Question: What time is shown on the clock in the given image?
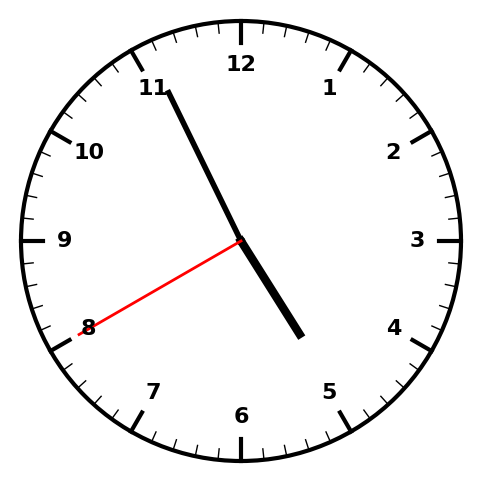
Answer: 04:55:40